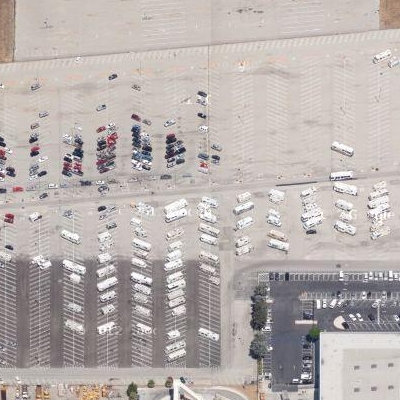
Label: gParking